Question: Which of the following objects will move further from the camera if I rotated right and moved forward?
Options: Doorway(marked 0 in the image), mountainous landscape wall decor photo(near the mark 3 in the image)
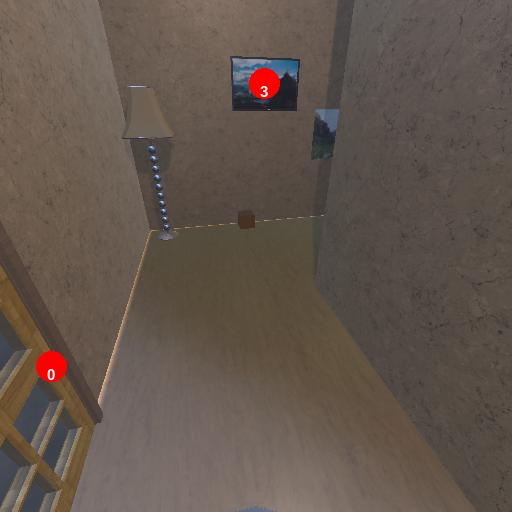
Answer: Doorway(marked 0 in the image)